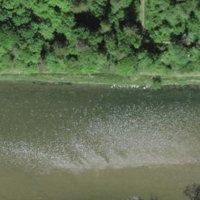
EUNIS habitat code: 15
Species observed at this site:
Cornus sanguinea
Mergus merganser